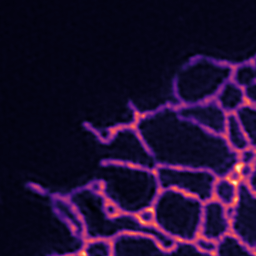
Label: Super-resolution ER image